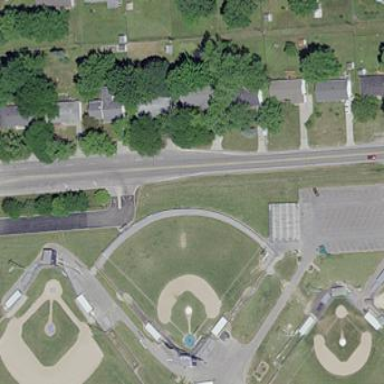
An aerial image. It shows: Baseball pitch for leisure land.